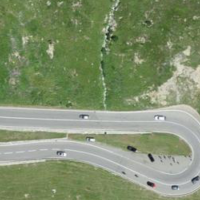
EUNIS habitat code: 26
Species observed at this site:
Campanula thyrsoides